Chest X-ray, PA view. Patient: 56 years old, sex M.
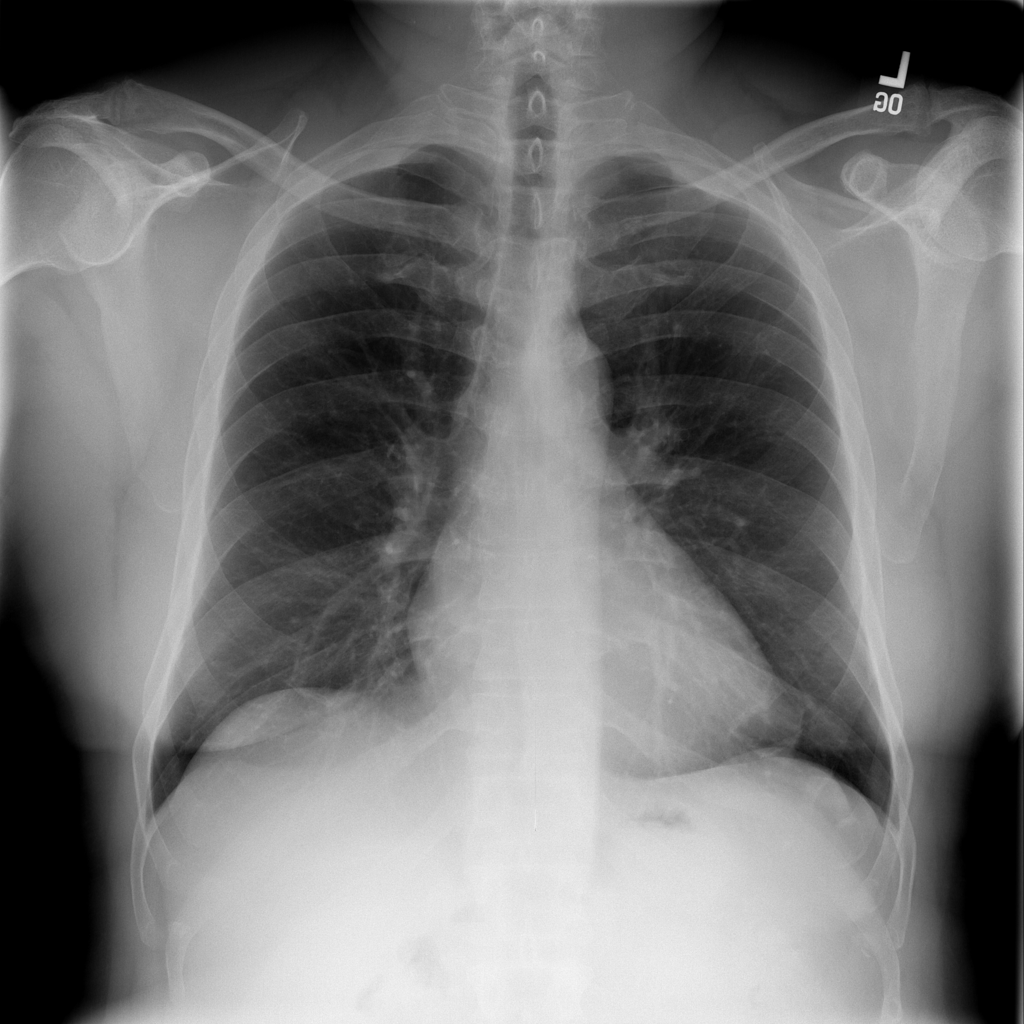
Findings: No Finding